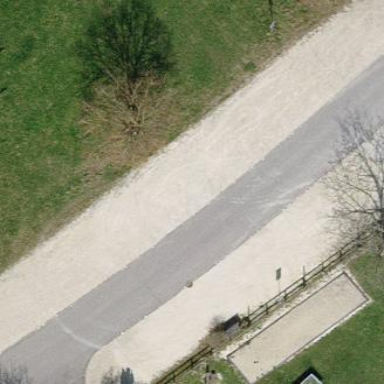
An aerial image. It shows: Parking area with fine gravel surface.